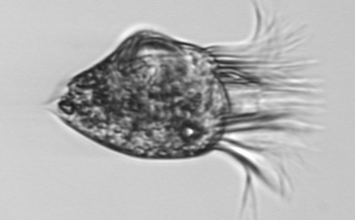
Label: Pelagostrobilidium